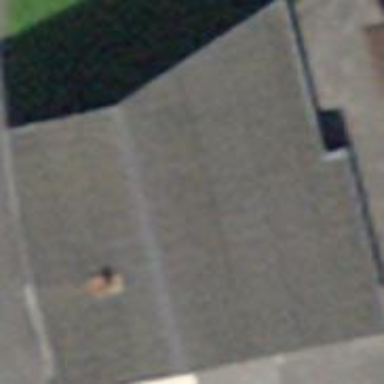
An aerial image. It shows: Residential building.